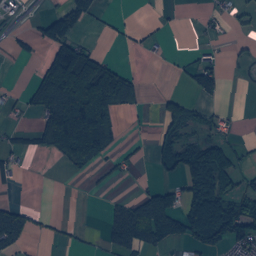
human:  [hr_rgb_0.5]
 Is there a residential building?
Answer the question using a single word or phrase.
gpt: yes

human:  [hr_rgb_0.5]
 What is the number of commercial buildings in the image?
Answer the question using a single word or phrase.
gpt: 5

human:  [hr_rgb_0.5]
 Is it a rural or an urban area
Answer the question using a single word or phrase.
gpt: rural

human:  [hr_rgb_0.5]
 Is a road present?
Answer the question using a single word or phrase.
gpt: yes

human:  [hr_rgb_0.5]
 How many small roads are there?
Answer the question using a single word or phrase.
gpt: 202

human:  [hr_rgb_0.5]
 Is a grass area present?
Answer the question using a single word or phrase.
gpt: yes

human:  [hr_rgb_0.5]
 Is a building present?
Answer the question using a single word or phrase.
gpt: yes

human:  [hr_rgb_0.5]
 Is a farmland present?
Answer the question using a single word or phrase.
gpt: yes

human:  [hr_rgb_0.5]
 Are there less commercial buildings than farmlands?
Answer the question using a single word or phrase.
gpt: yes

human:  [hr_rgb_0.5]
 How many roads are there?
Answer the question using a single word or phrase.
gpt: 202

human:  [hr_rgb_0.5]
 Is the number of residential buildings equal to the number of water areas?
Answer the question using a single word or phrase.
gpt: no

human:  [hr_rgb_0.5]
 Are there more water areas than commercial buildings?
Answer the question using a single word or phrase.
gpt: yes

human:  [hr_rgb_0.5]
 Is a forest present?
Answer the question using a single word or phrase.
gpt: yes

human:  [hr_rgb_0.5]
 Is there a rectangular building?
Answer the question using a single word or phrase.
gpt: yes

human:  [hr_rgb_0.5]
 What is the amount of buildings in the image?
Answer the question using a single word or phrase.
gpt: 230

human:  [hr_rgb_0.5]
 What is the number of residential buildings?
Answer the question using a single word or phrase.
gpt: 224

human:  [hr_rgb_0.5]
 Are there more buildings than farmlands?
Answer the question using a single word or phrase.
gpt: yes

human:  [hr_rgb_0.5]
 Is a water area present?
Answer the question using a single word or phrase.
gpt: yes

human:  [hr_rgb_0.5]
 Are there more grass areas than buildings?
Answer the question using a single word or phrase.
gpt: no

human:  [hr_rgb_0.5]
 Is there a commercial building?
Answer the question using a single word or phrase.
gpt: yes

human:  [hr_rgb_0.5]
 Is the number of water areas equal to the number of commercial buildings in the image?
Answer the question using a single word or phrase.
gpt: no

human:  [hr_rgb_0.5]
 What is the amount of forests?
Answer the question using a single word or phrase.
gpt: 90

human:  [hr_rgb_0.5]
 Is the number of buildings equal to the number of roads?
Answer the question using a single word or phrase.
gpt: no

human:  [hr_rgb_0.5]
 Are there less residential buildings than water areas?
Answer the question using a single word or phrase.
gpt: no

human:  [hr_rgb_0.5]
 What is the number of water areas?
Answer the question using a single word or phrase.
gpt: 14

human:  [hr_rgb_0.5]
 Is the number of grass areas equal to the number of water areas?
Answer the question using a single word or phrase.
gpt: no

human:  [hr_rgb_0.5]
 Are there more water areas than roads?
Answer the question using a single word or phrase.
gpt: no

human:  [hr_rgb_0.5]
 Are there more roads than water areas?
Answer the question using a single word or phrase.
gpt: yes

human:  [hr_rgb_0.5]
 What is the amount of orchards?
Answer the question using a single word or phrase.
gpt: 5

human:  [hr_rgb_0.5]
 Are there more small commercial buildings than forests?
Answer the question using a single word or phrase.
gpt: no

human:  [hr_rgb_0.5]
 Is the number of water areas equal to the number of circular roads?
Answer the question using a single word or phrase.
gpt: no

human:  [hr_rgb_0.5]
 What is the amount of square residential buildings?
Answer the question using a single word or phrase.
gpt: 0

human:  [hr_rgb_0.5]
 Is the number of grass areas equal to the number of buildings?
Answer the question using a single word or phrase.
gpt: no

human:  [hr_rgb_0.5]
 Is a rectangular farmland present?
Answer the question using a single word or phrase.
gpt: yes

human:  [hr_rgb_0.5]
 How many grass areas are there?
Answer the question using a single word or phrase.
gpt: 126

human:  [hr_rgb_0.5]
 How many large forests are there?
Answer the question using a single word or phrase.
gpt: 63

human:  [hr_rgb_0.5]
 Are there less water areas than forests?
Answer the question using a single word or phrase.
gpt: yes

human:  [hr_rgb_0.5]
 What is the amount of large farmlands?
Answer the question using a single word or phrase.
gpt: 77

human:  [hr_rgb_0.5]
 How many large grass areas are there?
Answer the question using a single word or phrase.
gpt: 76

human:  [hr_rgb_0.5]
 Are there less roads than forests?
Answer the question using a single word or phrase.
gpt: no

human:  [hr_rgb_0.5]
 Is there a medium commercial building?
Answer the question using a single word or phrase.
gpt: yes

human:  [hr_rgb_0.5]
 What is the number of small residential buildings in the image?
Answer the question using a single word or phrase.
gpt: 217

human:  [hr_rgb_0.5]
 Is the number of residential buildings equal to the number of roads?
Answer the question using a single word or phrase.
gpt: no

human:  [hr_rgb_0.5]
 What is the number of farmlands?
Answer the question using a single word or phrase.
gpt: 78

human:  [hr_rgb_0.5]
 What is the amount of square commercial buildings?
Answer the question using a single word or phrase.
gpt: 0

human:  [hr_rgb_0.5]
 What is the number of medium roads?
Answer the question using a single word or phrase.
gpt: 0

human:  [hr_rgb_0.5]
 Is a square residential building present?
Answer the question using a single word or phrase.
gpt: no

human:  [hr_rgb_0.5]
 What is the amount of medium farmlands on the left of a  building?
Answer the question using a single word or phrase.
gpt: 1

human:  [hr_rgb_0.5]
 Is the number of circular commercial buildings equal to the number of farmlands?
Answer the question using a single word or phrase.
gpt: no

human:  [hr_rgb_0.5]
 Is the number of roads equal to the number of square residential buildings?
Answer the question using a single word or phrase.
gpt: no

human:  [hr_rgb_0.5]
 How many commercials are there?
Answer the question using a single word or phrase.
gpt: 1

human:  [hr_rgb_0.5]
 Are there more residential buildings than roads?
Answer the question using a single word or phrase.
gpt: yes

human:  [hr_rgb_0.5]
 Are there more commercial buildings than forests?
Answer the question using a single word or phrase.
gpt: no

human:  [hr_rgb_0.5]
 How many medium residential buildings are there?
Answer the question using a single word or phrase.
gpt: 7

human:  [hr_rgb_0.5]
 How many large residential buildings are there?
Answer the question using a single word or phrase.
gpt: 0

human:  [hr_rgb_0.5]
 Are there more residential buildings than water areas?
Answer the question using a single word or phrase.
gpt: yes

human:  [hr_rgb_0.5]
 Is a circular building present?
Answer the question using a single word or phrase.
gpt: no

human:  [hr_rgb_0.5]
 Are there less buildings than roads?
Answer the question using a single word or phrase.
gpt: no

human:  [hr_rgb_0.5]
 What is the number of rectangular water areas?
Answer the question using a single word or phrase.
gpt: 9

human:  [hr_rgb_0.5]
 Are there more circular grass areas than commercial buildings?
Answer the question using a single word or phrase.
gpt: no

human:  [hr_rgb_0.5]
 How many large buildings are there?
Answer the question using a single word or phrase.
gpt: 1

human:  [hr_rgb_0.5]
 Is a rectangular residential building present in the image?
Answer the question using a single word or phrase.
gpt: yes

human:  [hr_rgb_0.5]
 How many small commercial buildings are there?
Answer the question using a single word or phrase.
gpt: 2

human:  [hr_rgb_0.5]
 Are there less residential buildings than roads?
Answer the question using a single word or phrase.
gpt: no